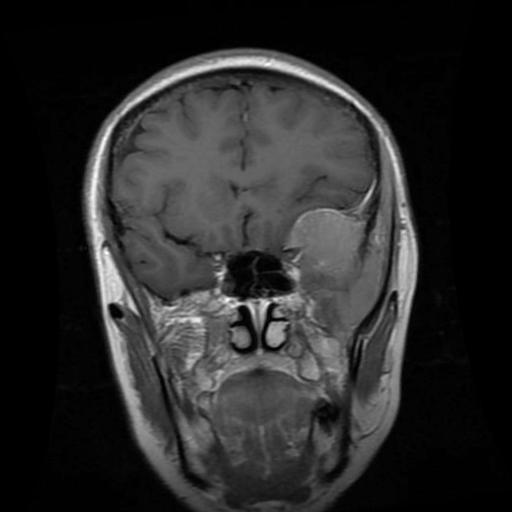
Label: meningioma